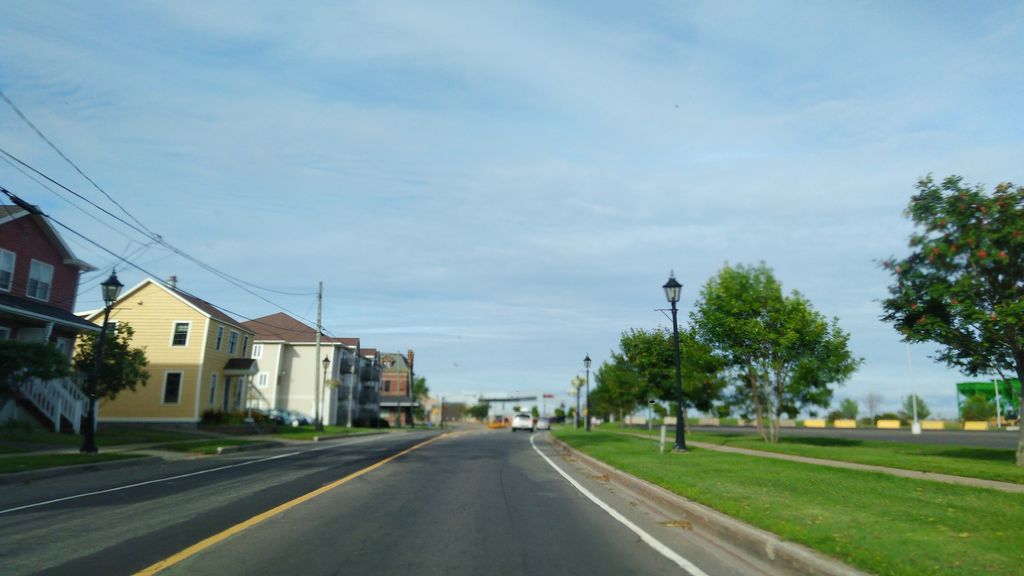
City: charlottetown